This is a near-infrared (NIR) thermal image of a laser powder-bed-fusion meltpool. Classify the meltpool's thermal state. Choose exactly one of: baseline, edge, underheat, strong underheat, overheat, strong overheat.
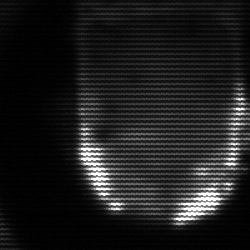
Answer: baseline